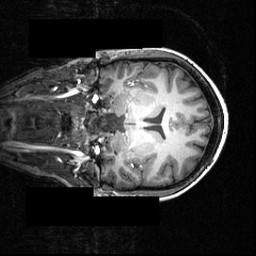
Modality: T1w
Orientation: coronal
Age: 21
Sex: female
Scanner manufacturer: siemens
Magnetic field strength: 3.951 T
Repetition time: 1.5 s
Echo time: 0.00335 s